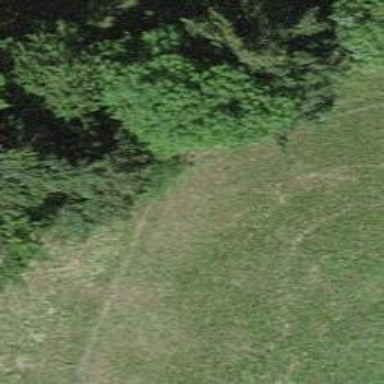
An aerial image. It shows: Ground path.